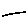
Label: line